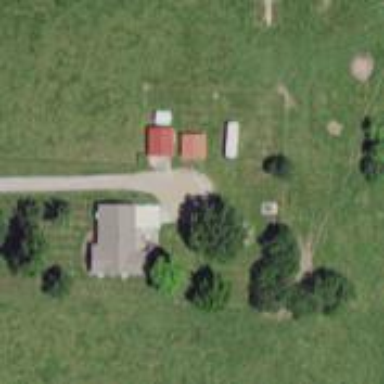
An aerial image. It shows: Driveway.